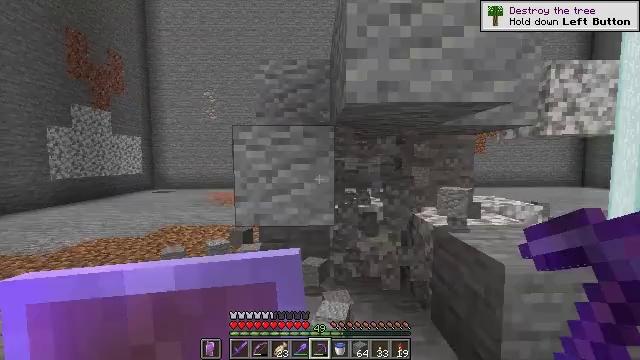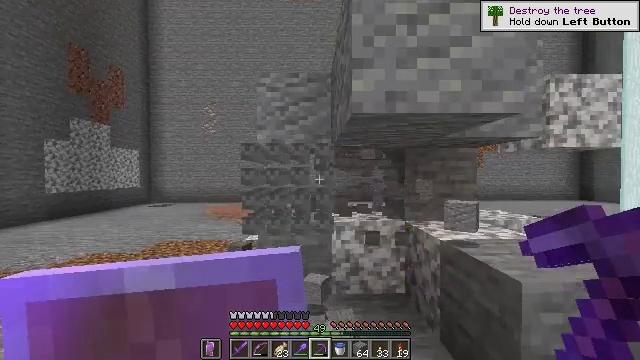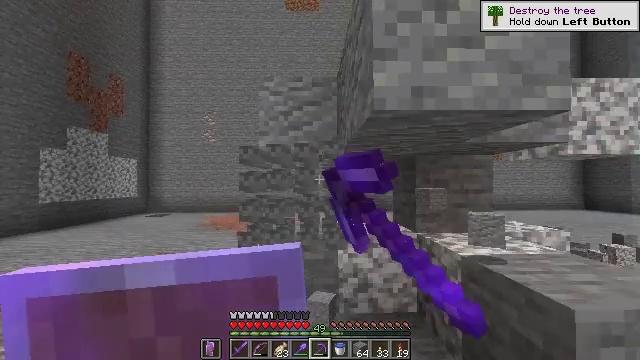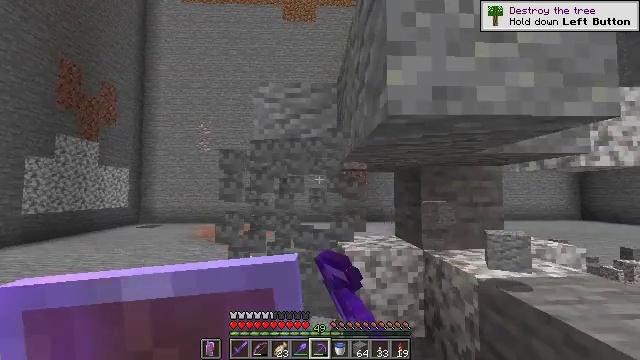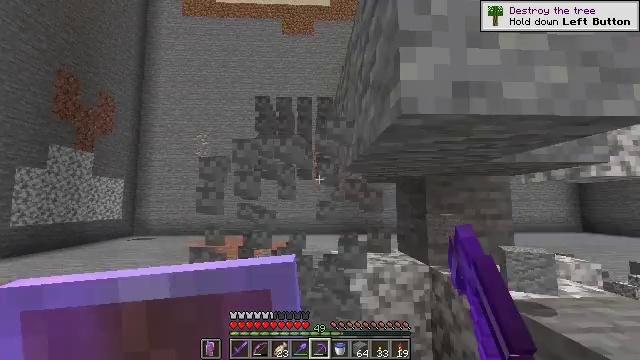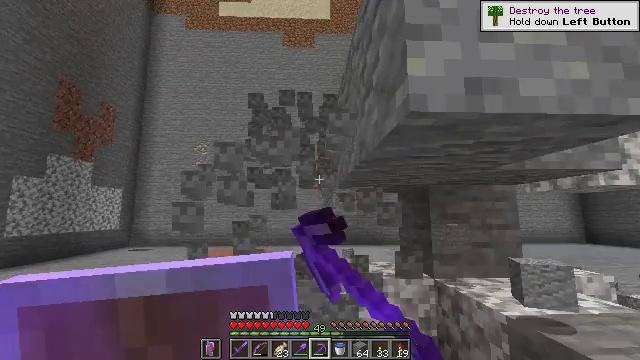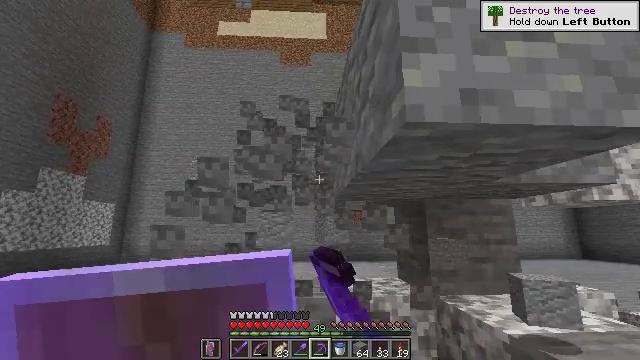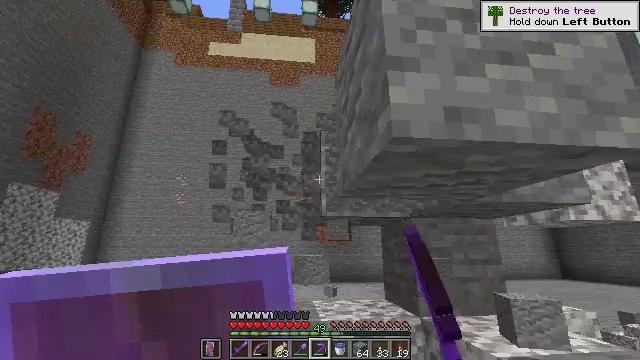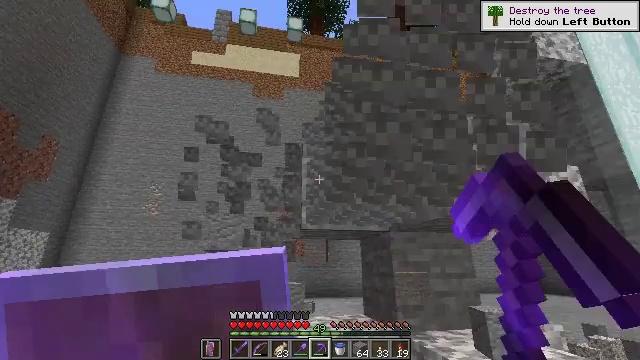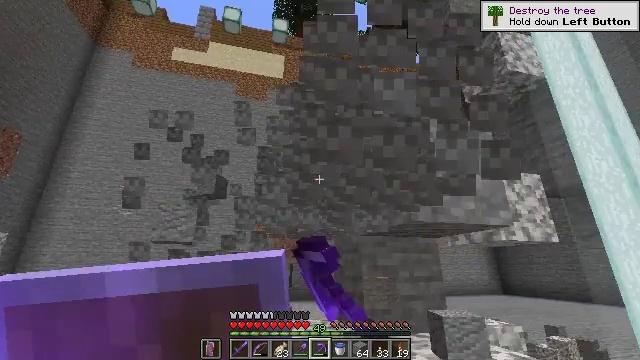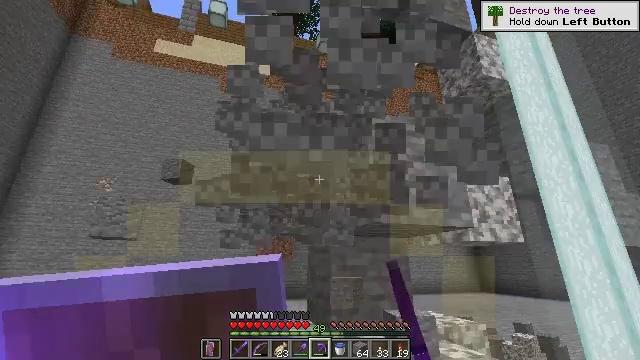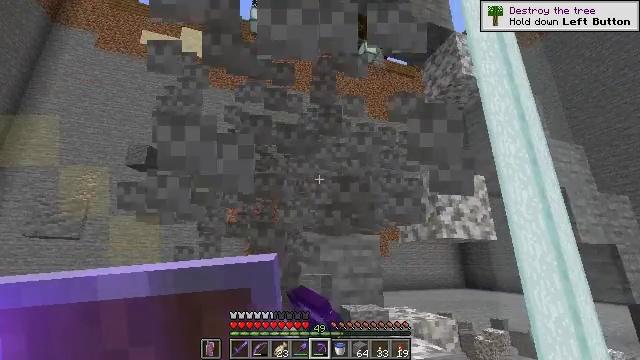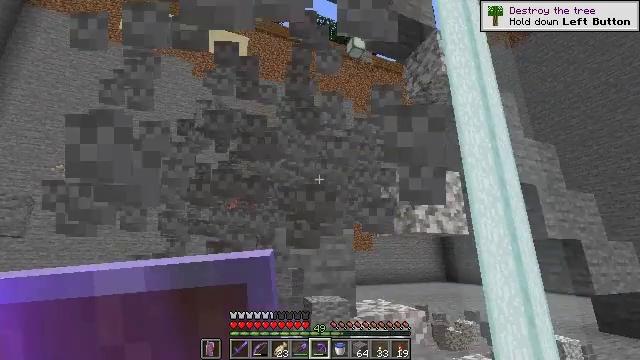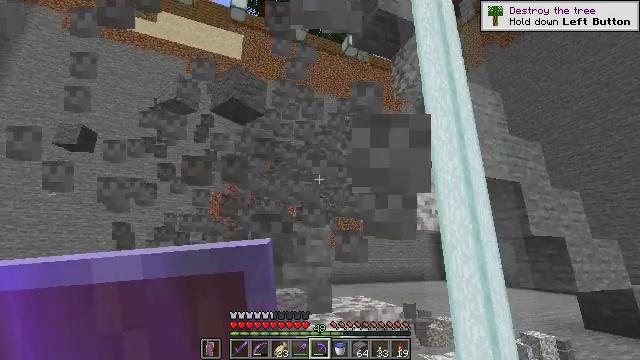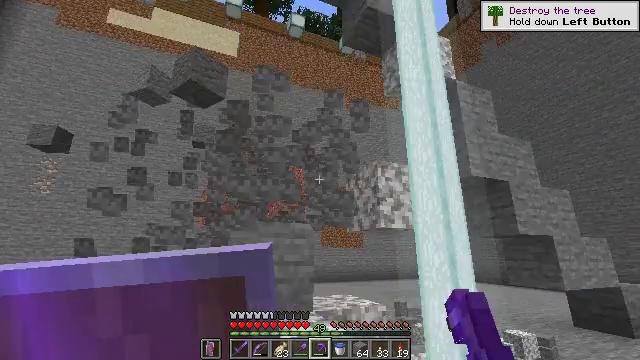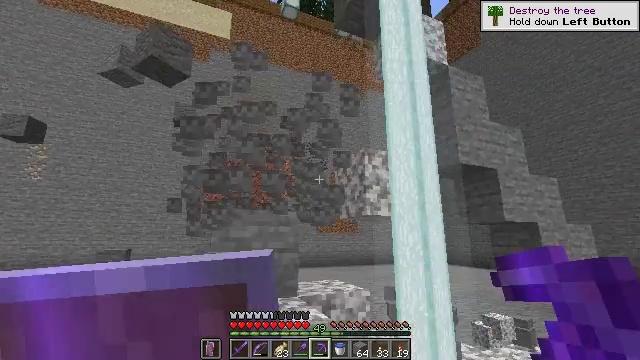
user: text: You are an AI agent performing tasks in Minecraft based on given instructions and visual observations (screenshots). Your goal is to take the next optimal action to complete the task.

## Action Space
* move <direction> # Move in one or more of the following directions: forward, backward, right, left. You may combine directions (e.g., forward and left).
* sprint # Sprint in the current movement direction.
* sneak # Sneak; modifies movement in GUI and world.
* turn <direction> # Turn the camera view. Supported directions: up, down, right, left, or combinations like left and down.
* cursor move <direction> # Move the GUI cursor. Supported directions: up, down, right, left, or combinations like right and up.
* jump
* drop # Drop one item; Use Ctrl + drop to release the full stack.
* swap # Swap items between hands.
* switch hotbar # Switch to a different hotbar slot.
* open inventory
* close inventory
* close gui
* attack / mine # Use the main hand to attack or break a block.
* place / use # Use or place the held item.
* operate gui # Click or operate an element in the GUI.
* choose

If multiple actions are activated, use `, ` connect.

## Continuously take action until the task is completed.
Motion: motion action
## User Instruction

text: Gather andesite blocks.
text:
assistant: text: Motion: move forward, turn up, attack / mine
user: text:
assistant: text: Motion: move forward, turn up, attack / mine
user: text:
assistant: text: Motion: move forward, turn up, attack / mine
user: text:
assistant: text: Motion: turn up, attack / mine
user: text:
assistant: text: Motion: turn up, attack / mine
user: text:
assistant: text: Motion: turn up, attack / mine
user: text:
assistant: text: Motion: turn right and up, attack / mine
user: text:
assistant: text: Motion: move right, turn right and up, attack / mine
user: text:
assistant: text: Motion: move right, turn right, attack / mine
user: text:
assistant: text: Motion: move right, turn right, attack / mine
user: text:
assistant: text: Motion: move right, turn right, attack / mine
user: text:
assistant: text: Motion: move right, turn right and down, attack / mine
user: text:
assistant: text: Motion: move right, attack / mine
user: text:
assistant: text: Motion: move right, attack / mine
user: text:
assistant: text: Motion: move right, turn down, attack / mine
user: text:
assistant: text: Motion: attack / mine